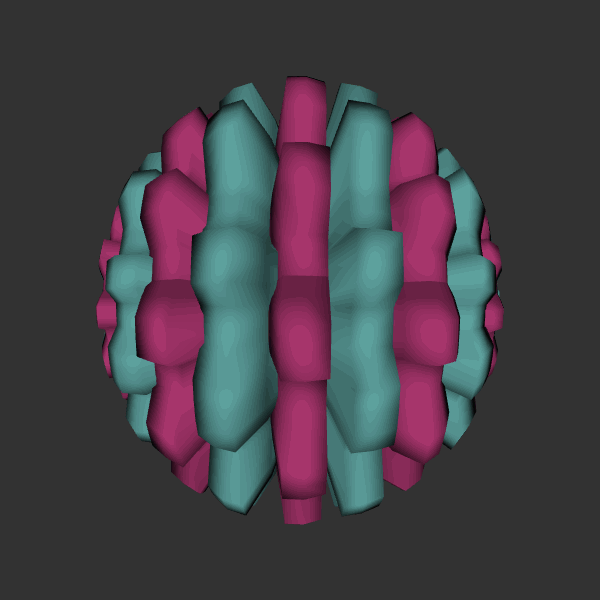
Background: dark